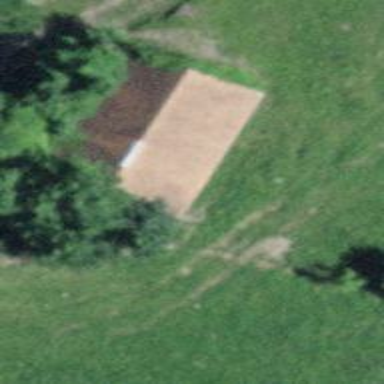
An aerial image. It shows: Barn.